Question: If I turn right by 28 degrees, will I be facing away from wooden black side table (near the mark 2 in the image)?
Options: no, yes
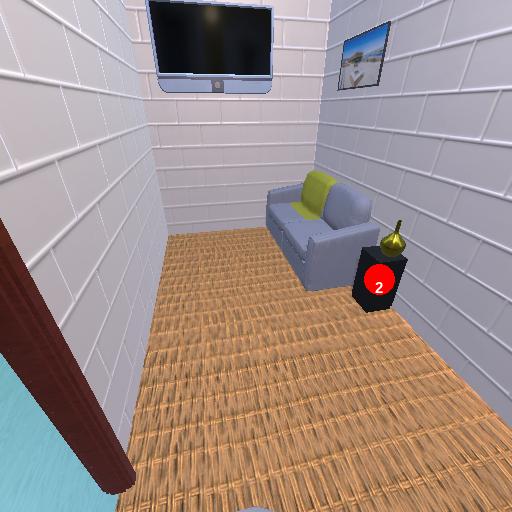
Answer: no